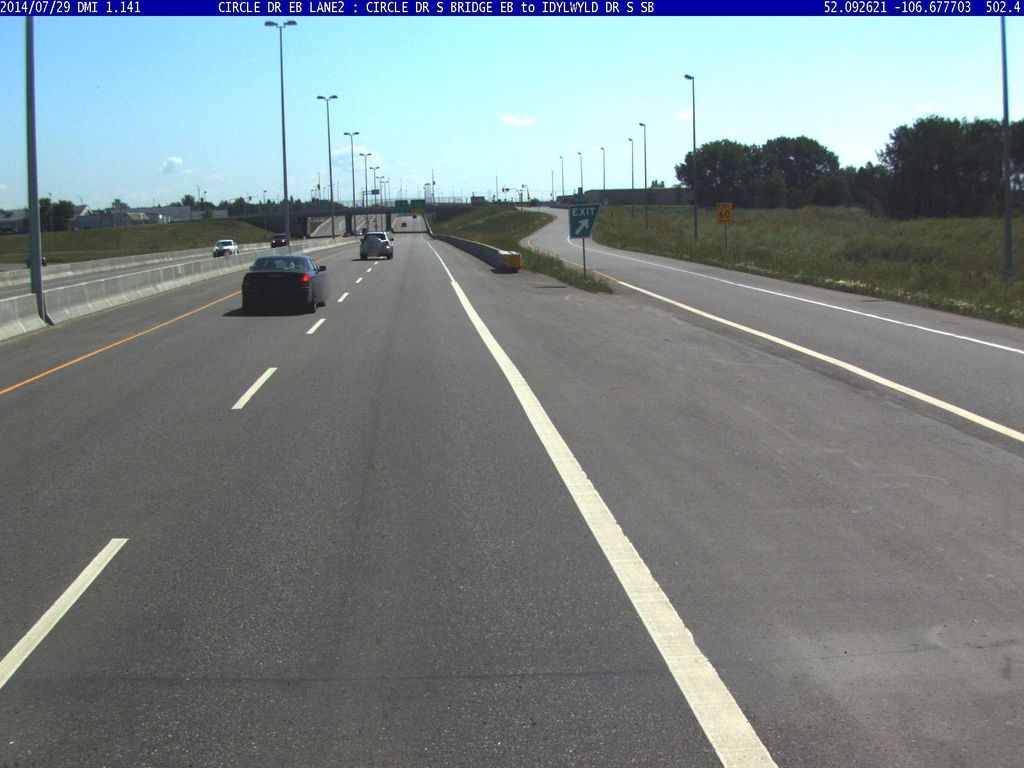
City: saskatoon